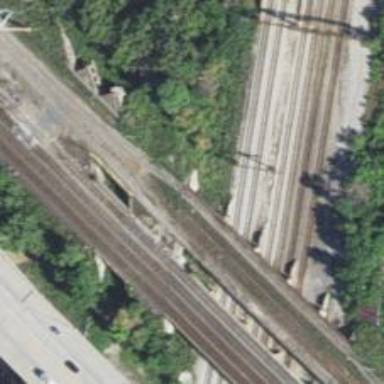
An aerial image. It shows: Abandoned railway track on bridge.